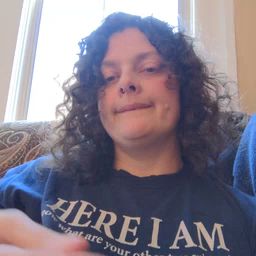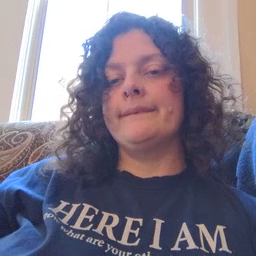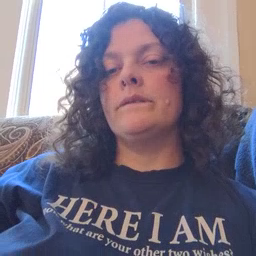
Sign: frog